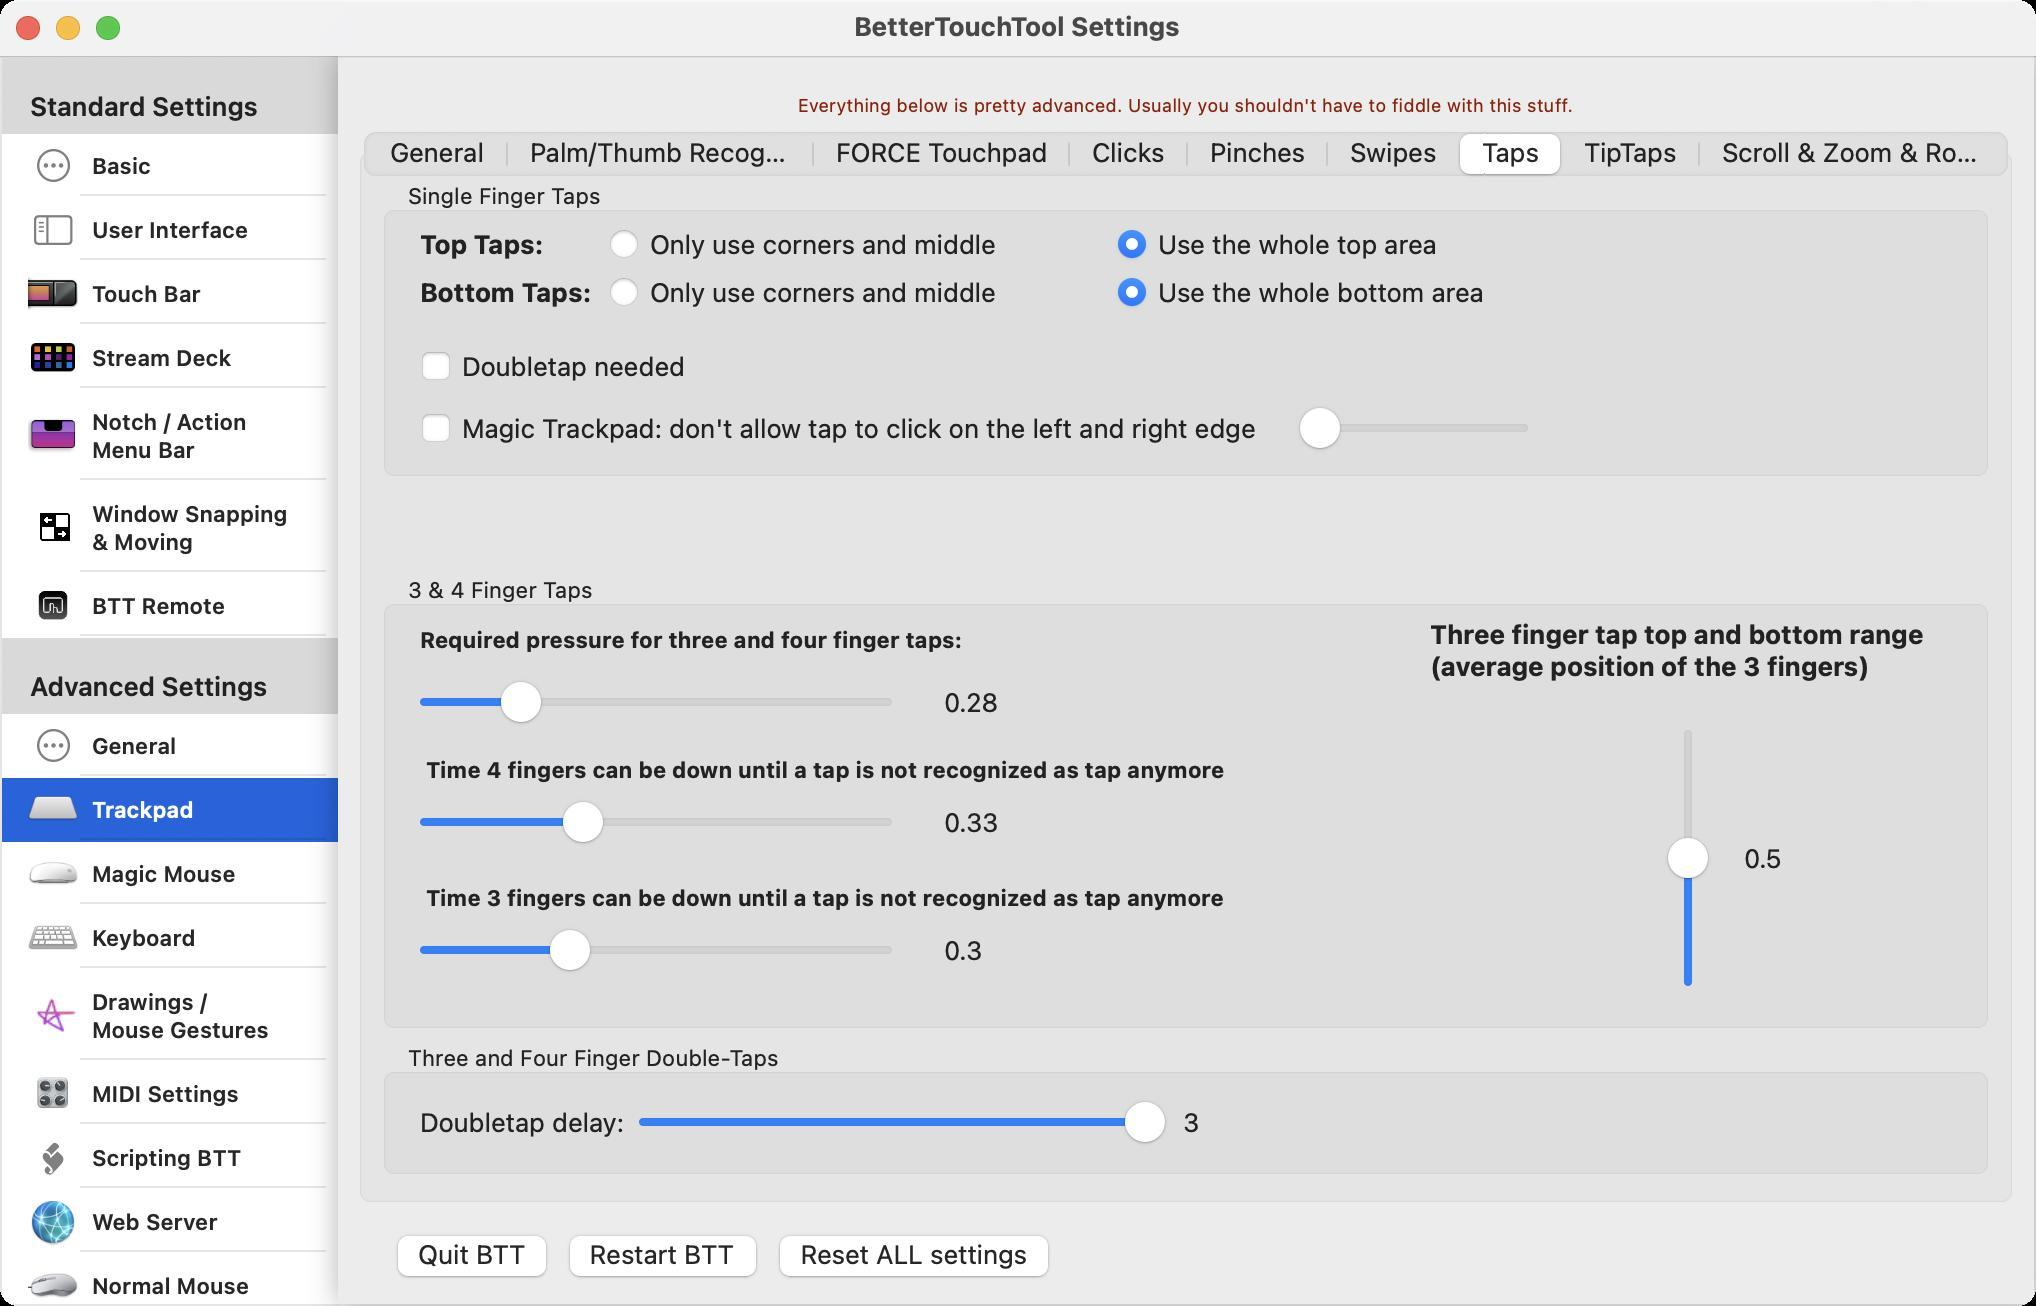
Accessibility tree:
{"name": "BetterTouchTool_Settings", "role": "AXWindow", "description": null, "role_description": "standard window", "value": null, "position": "356.00;180.00", "size": "1018;653", "children": [{"name": null, "role": "AXScrollArea", "description": null, "role_description": "scroll area", "value": null, "position": "0.00;28.00", "size": "170;625", "children": [{"name": null, "role": "AXTable", "description": null, "role_description": "table", "value": null, "position": "1.00;29.00", "size": "168;662", "children": [{"name": null, "role": "AXRow", "description": null, "role_description": "table row", "value": null, "position": "1.00;29.00", "size": "168;38", "children": [{"name": null, "role": "AXCell", "description": null, "role_description": "cell", "value": null, "position": "7.00;30.00", "size": "156;36", "children": [{"name": null, "role": "AXStaticText", "description": null, "role_description": "text", "value": "Standard Settings", "position": "13.00;45.00", "size": "143;16", "children": []}]}]}, {"name": null, "role": "AXRow", "description": null, "role_description": "table row", "value": null, "position": "1.00;67.00", "size": "168;32", "children": [{"name": null, "role": "AXCell", "description": null, "role_description": "cell", "value": null, "position": "7.00;68.00", "size": "156;30", "children": [{"name": null, "role": "AXImage", "description": "action", "role_description": "image", "value": null, "position": "14.00;64.50", "size": "25;36", "children": []}, {"name": null, "role": "AXStaticText", "description": null, "role_description": "text", "value": "Basic", "position": "44.00;76.00", "size": "112;14", "children": []}]}]}, {"name": null, "role": "AXRow", "description": null, "role_description": "table row", "value": null, "position": "1.00;99.00", "size": "168;32", "children": [{"name": null, "role": "AXCell", "description": null, "role_description": "cell", "value": null, "position": "7.00;100.00", "size": "156;30", "children": [{"name": null, "role": "AXImage", "description": "sidebar", "role_description": "image", "value": null, "position": "14.00;98.00", "size": "26;34", "children": []}, {"name": null, "role": "AXStaticText", "description": null, "role_description": "text", "value": "User Interface", "position": "44.00;108.00", "size": "112;14", "children": []}]}]}, {"name": null, "role": "AXRow", "description": null, "role_description": "table row", "value": null, "position": "1.00;131.00", "size": "168;32", "children": [{"name": null, "role": "AXCell", "description": null, "role_description": "cell", "value": null, "position": "7.00;132.00", "size": "156;30", "children": [{"name": null, "role": "AXImage", "description": "touchbar pop", "role_description": "image", "value": null, "position": "14.00;134.50", "size": "25;25", "children": []}, {"name": null, "role": "AXStaticText", "description": null, "role_description": "text", "value": "Touch Bar", "position": "44.00;140.00", "size": "112;14", "children": []}]}]}, {"name": null, "role": "AXRow", "description": null, "role_description": "table row", "value": null, "position": "1.00;163.00", "size": "168;32", "children": [{"name": null, "role": "AXCell", "description": null, "role_description": "cell", "value": null, "position": "7.00;164.00", "size": "156;30", "children": [{"name": null, "role": "AXImage", "description": "streamdeck pop", "role_description": "image", "value": null, "position": "14.00;166.50", "size": "25;25", "children": []}, {"name": null, "role": "AXStaticText", "description": null, "role_description": "text", "value": "Stream Deck", "position": "44.00;172.00", "size": "112;14", "children": []}]}]}, {"name": null, "role": "AXRow", "description": null, "role_description": "table row", "value": null, "position": "1.00;195.00", "size": "168;46", "children": [{"name": null, "role": "AXCell", "description": null, "role_description": "cell", "value": null, "position": "7.00;196.00", "size": "156;44", "children": [{"name": null, "role": "AXImage", "description": "floating bar pop", "role_description": "image", "value": null, "position": "14.00;205.50", "size": "25;25", "children": []}, {"name": null, "role": "AXStaticText", "description": null, "role_description": "text", "value": "Notch / Action Menu Bar", "position": "44.00;204.00", "size": "112;28", "children": []}]}]}, {"name": null, "role": "AXRow", "description": null, "role_description": "table row", "value": null, "position": "1.00;241.00", "size": "168;46", "children": [{"name": null, "role": "AXCell", "description": null, "role_description": "cell", "value": null, "position": "7.00;242.00", "size": "156;44", "children": [{"name": null, "role": "AXImage", "description": "BSTMenubarIcon", "role_description": "image", "value": null, "position": "14.00;251.50", "size": "25;25", "children": []}, {"name": null, "role": "AXStaticText", "description": null, "role_description": "text", "value": "Window Snapping & Moving", "position": "44.00;250.00", "size": "112;28", "children": []}]}]}, {"name": null, "role": "AXRow", "description": null, "role_description": "table row", "value": null, "position": "1.00;287.00", "size": "168;32", "children": [{"name": null, "role": "AXCell", "description": null, "role_description": "cell", "value": null, "position": "7.00;288.00", "size": "156;30", "children": [{"name": null, "role": "AXImage", "description": "btt pop", "role_description": "image", "value": null, "position": "14.00;290.50", "size": "25;25", "children": []}, {"name": null, "role": "AXStaticText", "description": null, "role_description": "text", "value": "BTT Remote", "position": "44.00;296.00", "size": "112;14", "children": []}]}]}, {"name": null, "role": "AXRow", "description": null, "role_description": "table row", "value": null, "position": "1.00;319.00", "size": "168;38", "children": [{"name": null, "role": "AXCell", "description": null, "role_description": "cell", "value": null, "position": "7.00;320.00", "size": "156;36", "children": [{"name": null, "role": "AXStaticText", "description": null, "role_description": "text", "value": "Advanced Settings", "position": "13.00;335.00", "size": "143;16", "children": []}]}]}, {"name": null, "role": "AXRow", "description": null, "role_description": "table row", "value": null, "position": "1.00;357.00", "size": "168;32", "children": [{"name": null, "role": "AXCell", "description": null, "role_description": "cell", "value": null, "position": "7.00;358.00", "size": "156;30", "children": [{"name": null, "role": "AXImage", "description": "action", "role_description": "image", "value": null, "position": "14.00;354.50", "size": "25;36", "children": []}, {"name": null, "role": "AXStaticText", "description": null, "role_description": "text", "value": "General", "position": "44.00;366.00", "size": "112;14", "children": []}]}]}, {"name": null, "role": "AXRow", "description": null, "role_description": "table row", "value": null, "position": "1.00;389.00", "size": "168;32", "children": [{"name": null, "role": "AXCell", "description": null, "role_description": "cell", "value": null, "position": "7.00;390.00", "size": "156;30", "children": [{"name": null, "role": "AXImage", "description": "trackpad pop", "role_description": "image", "value": null, "position": "14.00;392.50", "size": "25;25", "children": []}, {"name": null, "role": "AXStaticText", "description": null, "role_description": "text", "value": "Trackpad", "position": "44.00;398.00", "size": "112;14", "children": []}]}]}, {"name": null, "role": "AXRow", "description": null, "role_description": "table row", "value": null, "position": "1.00;421.00", "size": "168;32", "children": [{"name": null, "role": "AXCell", "description": null, "role_description": "cell", "value": null, "position": "7.00;422.00", "size": "156;30", "children": [{"name": null, "role": "AXImage", "description": "magicmouse pop", "role_description": "image", "value": null, "position": "14.00;424.50", "size": "25;25", "children": []}, {"name": null, "role": "AXStaticText", "description": null, "role_description": "text", "value": "Magic Mouse", "position": "44.00;430.00", "size": "112;14", "children": []}]}]}, {"name": null, "role": "AXRow", "description": null, "role_description": "table row", "value": null, "position": "1.00;453.00", "size": "168;32", "children": [{"name": null, "role": "AXCell", "description": null, "role_description": "cell", "value": null, "position": "7.00;454.00", "size": "156;30", "children": [{"name": null, "role": "AXImage", "description": "keyboard pop", "role_description": "image", "value": null, "position": "14.00;456.50", "size": "25;25", "children": []}, {"name": null, "role": "AXStaticText", "description": null, "role_description": "text", "value": "Keyboard", "position": "44.00;462.00", "size": "112;14", "children": []}]}]}, {"name": null, "role": "AXRow", "description": null, "role_description": "table row", "value": null, "position": "1.00;485.00", "size": "168;46", "children": [{"name": null, "role": "AXCell", "description": null, "role_description": "cell", "value": null, "position": "7.00;486.00", "size": "156;44", "children": [{"name": null, "role": "AXImage", "description": "drawings pop", "role_description": "image", "value": null, "position": "14.00;495.50", "size": "25;25", "children": []}, {"name": null, "role": "AXStaticText", "description": null, "role_description": "text", "value": "Drawings / Mouse Gestures", "position": "44.00;494.00", "size": "112;28", "children": []}]}]}, {"name": null, "role": "AXRow", "description": null, "role_description": "table row", "value": null, "position": "1.00;531.00", "size": "168;32", "children": [{"name": null, "role": "AXCell", "description": null, "role_description": "cell", "value": null, "position": "7.00;532.00", "size": "156;30", "children": [{"name": null, "role": "AXImage", "description": "midi pop", "role_description": "image", "value": null, "position": "14.00;534.50", "size": "25;25", "children": []}, {"name": null, "role": "AXStaticText", "description": null, "role_description": "text", "value": "MIDI Settings", "position": "44.00;540.00", "size": "112;14", "children": []}]}]}, {"name": null, "role": "AXRow", "description": null, "role_description": "table row", "value": null, "position": "1.00;563.00", "size": "168;32", "children": [{"name": null, "role": "AXCell", "description": null, "role_description": "cell", "value": null, "position": "7.00;564.00", "size": "156;30", "children": [{"name": null, "role": "AXImage", "description": "script", "role_description": "image", "value": null, "position": "14.00;566.50", "size": "25;25", "children": []}, {"name": null, "role": "AXStaticText", "description": null, "role_description": "text", "value": "Scripting BTT", "position": "44.00;572.00", "size": "112;14", "children": []}]}]}, {"name": null, "role": "AXRow", "description": null, "role_description": "table row", "value": null, "position": "1.00;595.00", "size": "168;32", "children": [{"name": null, "role": "AXCell", "description": null, "role_description": "cell", "value": null, "position": "7.00;596.00", "size": "156;30", "children": [{"name": null, "role": "AXImage", "description": "network", "role_description": "image", "value": null, "position": "14.00;598.50", "size": "25;25", "children": []}, {"name": null, "role": "AXStaticText", "description": null, "role_description": "text", "value": "Web Server", "position": "44.00;604.00", "size": "112;14", "children": []}]}]}, {"name": null, "role": "AXRow", "description": null, "role_description": "table row", "value": null, "position": "1.00;627.00", "size": "168;32", "children": [{"name": null, "role": "AXCell", "description": null, "role_description": "cell", "value": null, "position": "7.00;628.00", "size": "156;30", "children": [{"name": null, "role": "AXImage", "description": "normal mouse pop", "role_description": "image", "value": null, "position": "14.00;630.50", "size": "25;25", "children": []}, {"name": null, "role": "AXStaticText", "description": null, "role_description": "text", "value": "Normal Mouse", "position": "44.00;636.00", "size": "112;14", "children": []}]}]}, {"name": null, "role": "AXRow", "description": null, "role_description": "table row", "value": null, "position": "1.00;659.00", "size": "168;32", "children": [{"name": null, "role": "AXCell", "description": null, "role_description": "cell", "value": null, "position": "7.00;660.00", "size": "156;30", "children": [{"name": null, "role": "AXImage", "description": "synchronize", "role_description": "image", "value": null, "position": "14.00;662.50", "size": "25;25", "children": []}, {"name": null, "role": "AXStaticText", "description": null, "role_description": "text", "value": "Sync", "position": "44.00;668.00", "size": "31;14", "children": []}]}]}, {"name": null, "role": "AXColumn", "description": null, "role_description": "column", "value": null, "position": "1.00;29.00", "size": "168;662", "children": []}]}, {"name": null, "role": "AXScrollBar", "description": null, "role_description": "scroll bar", "value": 0.0, "position": "153.00;29.00", "size": "16;623", "children": [{"name": null, "role": "AXValueIndicator", "description": null, "role_description": "value indicator", "value": 0.0, "position": "157.00;30.00", "size": "12;584", "children": []}, {"name": null, "role": "AXButton", "description": null, "role_description": "increment arrow button", "value": null, "position": "153.00;29.00", "size": "0;0", "children": []}, {"name": null, "role": "AXButton", "description": null, "role_description": "decrement arrow button", "value": null, "position": "153.00;29.00", "size": "0;0", "children": []}, {"name": null, "role": "AXButton", "description": null, "role_description": "increment page button", "value": null, "position": "157.00;614.50", "size": "12;38", "children": []}, {"name": null, "role": "AXButton", "description": null, "role_description": "decrement page button", "value": null, "position": "157.00;29.00", "size": "12;1", "children": []}]}]}, {"name": null, "role": "AXStaticText", "description": null, "role_description": "text", "value": "Everything below is pretty advanced. Usually you shouldn't have to fiddle with this stuff.", "position": "397.00;47.00", "size": "392;11", "children": []}, {"name": "Restart_BTT", "role": "AXButton", "description": null, "role_description": "button", "value": null, "position": "278.00;613.00", "size": "107;32", "children": []}, {"name": "Reset_ALL_settings", "role": "AXButton", "description": null, "role_description": "button", "value": null, "position": "383.00;613.00", "size": "148;32", "children": []}, {"name": "Quit_BTT", "role": "AXButton", "description": null, "role_description": "button", "value": null, "position": "192.00;613.00", "size": "88;32", "children": []}, {"name": null, "role": "AXTabGroup", "description": null, "role_description": "tab group", "value": "{\n    \"name\": \"Taps\",\n    \"role\": \"AXRadioButton\",\n    \"description\": null,\n    \"role_description\": \"tab\",\n    \"value\": 1,\n    \"position\": \"730.00;65.00\",\n    \"size\": \"51;24\",\n    \"children\": []\n}", "position": "173.00;60.00", "size": "840;551", "children": [{"name": "General", "role": "AXRadioButton", "description": null, "role_description": "tab", "value": 0, "position": "184.00;65.00", "size": "70;24", "children": []}, {"name": "Palm/Thumb_Recognition", "role": "AXRadioButton", "description": null, "role_description": "tab", "value": 0, "position": "254.00;65.00", "size": "153;24", "children": []}, {"name": "FORCE_Touchpad", "role": "AXRadioButton", "description": null, "role_description": "tab", "value": 0, "position": "407.00;65.00", "size": "128;24", "children": []}, {"name": "Clicks", "role": "AXRadioButton", "description": null, "role_description": "tab", "value": 0, "position": "535.00;65.00", "size": "59;24", "children": []}, {"name": "Pinches", "role": "AXRadioButton", "description": null, "role_description": "tab", "value": 0, "position": "594.00;65.00", "size": "70;24", "children": []}, {"name": "Swipes", "role": "AXRadioButton", "description": null, "role_description": "tab", "value": 0, "position": "664.00;65.00", "size": "66;24", "children": []}, {"name": "Taps", "role": "AXRadioButton", "description": null, "role_description": "tab", "value": 1, "position": "730.00;65.00", "size": "51;24", "children": []}, {"name": "TipTaps", "role": "AXRadioButton", "description": null, "role_description": "tab", "value": 0, "position": "781.00;65.00", "size": "69;24", "children": []}, {"name": "Scroll_&_Zoom_&_Rotate", "role": "AXRadioButton", "description": null, "role_description": "tab", "value": 0, "position": "850.00;65.00", "size": "152;24", "children": []}, {"name": null, "role": "AXGroup", "description": null, "role_description": "group", "value": null, "position": "189.00;288.00", "size": "808;230", "children": [{"name": null, "role": "AXStaticText", "description": null, "role_description": "text", "value": "Required pressure for three and four finger taps:", "position": "208.00;313.00", "size": "276;14", "children": []}, {"name": null, "role": "AXSlider", "description": null, "role_description": "slider", "value": 0.2800000011920929, "position": "208.00;339.00", "size": "240;28", "children": [{"name": null, "role": "AXValueIndicator", "description": null, "role_description": "value indicator", "value": 0.2800000011920929, "position": "248.50;339.00", "size": "24;28", "children": []}]}, {"name": null, "role": "AXStaticText", "description": null, "role_description": "text", "value": "0.28", "position": "470.00;343.00", "size": "32;16", "children": []}, {"name": null, "role": "AXStaticText", "description": null, "role_description": "text", "value": "0.33", "position": "470.00;403.00", "size": "32;16", "children": []}, {"name": null, "role": "AXSlider", "description": null, "role_description": "slider", "value": 0.33000001311302185, "position": "208.00;399.00", "size": "240;28", "children": [{"name": null, "role": "AXValueIndicator", "description": null, "role_description": "value indicator", "value": 0.33000001311302185, "position": "279.50;399.00", "size": "24;28", "children": []}]}, {"name": null, "role": "AXStaticText", "description": null, "role_description": "text", "value": "0.3", "position": "470.00;467.00", "size": "24;16", "children": []}, {"name": null, "role": "AXSlider", "description": null, "role_description": "slider", "value": 0.30000001192092896, "position": "208.00;463.00", "size": "240;28", "children": [{"name": null, "role": "AXValueIndicator", "description": null, "role_description": "value indicator", "value": 0.30000001192092896, "position": "273.00;463.00", "size": "24;28", "children": []}]}, {"name": null, "role": "AXStaticText", "description": null, "role_description": "text", "value": "Three finger tap top and bottom range (average position of the 3 fingers)", "position": "713.00;309.00", "size": "262;48", "children": []}, {"name": null, "role": "AXSlider", "description": null, "role_description": "slider", "value": 0.5, "position": "832.00;363.00", "size": "24;136", "children": [{"name": null, "role": "AXValueIndicator", "description": null, "role_description": "value indicator", "value": 0.5, "position": "832.00;417.00", "size": "24;28", "children": []}]}, {"name": null, "role": "AXStaticText", "description": null, "role_description": "text", "value": "0.5", "position": "870.00;421.00", "size": "23;16", "children": []}, {"name": null, "role": "AXStaticText", "description": null, "role_description": "text", "value": "Time 4 fingers can be down until a tap is not recognized as tap anymore", "position": "211.00;378.00", "size": "404;14", "children": []}, {"name": null, "role": "AXStaticText", "description": null, "role_description": "text", "value": "Time 3 fingers can be down until a tap is not recognized as tap anymore", "position": "211.00;442.00", "size": "404;14", "children": []}, {"name": null, "role": "AXStaticText", "description": null, "role_description": "text", "value": "3 & 4 Finger Taps", "position": "200.00;288.00", "size": "100;14", "children": []}]}, {"name": null, "role": "AXGroup", "description": null, "role_description": "group", "value": null, "position": "189.00;91.00", "size": "808;151", "children": [{"name": null, "role": "AXRadioGroup", "description": null, "role_description": "radio group", "value": "{\n    \"name\": \"Use_the_whole_top_area\",\n    \"role\": \"AXRadioButton\",\n    \"description\": null,\n    \"role_description\": \"radio button\",\n    \"value\": 1,\n    \"position\": \"557.00;113.00\",\n    \"size\": \"250;18\",\n    \"children\": []\n}", "position": "303.00;113.00", "size": "504;18", "children": [{"name": "Only_use_corners_and_middle", "role": "AXRadioButton", "description": null, "role_description": "radio button", "value": 0, "position": "303.00;113.00", "size": "250;18", "children": []}, {"name": "Use_the_whole_top_area", "role": "AXRadioButton", "description": null, "role_description": "radio button", "value": 1, "position": "557.00;113.00", "size": "250;18", "children": []}]}, {"name": null, "role": "AXStaticText", "description": null, "role_description": "text", "value": "Top Taps:", "position": "208.00;114.00", "size": "67;16", "children": []}, {"name": null, "role": "AXRadioGroup", "description": null, "role_description": "radio group", "value": "{\n    \"name\": \"Use_the_whole_bottom_area\",\n    \"role\": \"AXRadioButton\",\n    \"description\": null,\n    \"role_description\": \"radio button\",\n    \"value\": 1,\n    \"position\": \"557.00;137.00\",\n    \"size\": \"250;18\",\n    \"children\": []\n}", "position": "303.00;137.00", "size": "504;18", "children": [{"name": "Only_use_corners_and_middle", "role": "AXRadioButton", "description": null, "role_description": "radio button", "value": 0, "position": "303.00;137.00", "size": "250;18", "children": []}, {"name": "Use_the_whole_bottom_area", "role": "AXRadioButton", "description": null, "role_description": "radio button", "value": 1, "position": "557.00;137.00", "size": "250;18", "children": []}]}, {"name": null, "role": "AXStaticText", "description": null, "role_description": "text", "value": "Bottom Taps:", "position": "208.00;138.00", "size": "90;16", "children": []}, {"name": "Doubletap_needed", "role": "AXCheckBox", "description": null, "role_description": "checkbox", "value": 0, "position": "209.00;174.00", "size": "138;18", "children": []}, {"name": "Magic_Trackpad:_don't_allow_tap_to_click_on_the_left_and_right_edge", "role": "AXCheckBox", "description": null, "role_description": "checkbox", "value": 0, "position": "209.00;205.00", "size": "423;18", "children": []}, {"name": null, "role": "AXSlider", "description": null, "role_description": "slider", "value": 0.0, "position": "648.00;202.00", "size": "118;28", "children": [{"name": null, "role": "AXValueIndicator", "description": null, "role_description": "value indicator", "value": 0.0, "position": "648.00;202.00", "size": "24;28", "children": []}]}, {"name": null, "role": "AXStaticText", "description": null, "role_description": "text", "value": "", "position": "777.00;206.00", "size": "4;16", "children": []}, {"name": null, "role": "AXStaticText", "description": null, "role_description": "text", "value": "Single Finger Taps", "position": "200.00;91.00", "size": "104;14", "children": []}]}, {"name": null, "role": "AXGroup", "description": null, "role_description": "group", "value": null, "position": "189.00;522.00", "size": "808;69", "children": [{"name": null, "role": "AXStaticText", "description": null, "role_description": "text", "value": "Doubletap delay:", "position": "208.00;553.00", "size": "106;16", "children": []}, {"name": null, "role": "AXStaticText", "description": null, "role_description": "text", "value": "3", "position": "589.50;553.00", "size": "12;16", "children": []}, {"name": null, "role": "AXSlider", "description": null, "role_description": "slider", "value": 1.5, "position": "317.50;549.00", "size": "267;28", "children": [{"name": null, "role": "AXValueIndicator", "description": null, "role_description": "value indicator", "value": 1.5, "position": "560.50;549.00", "size": "24;28", "children": []}]}, {"name": null, "role": "AXStaticText", "description": null, "role_description": "text", "value": "Three and Four Finger Double-Taps", "position": "200.00;522.00", "size": "194;14", "children": []}]}]}, {"name": null, "role": "AXButton", "description": null, "role_description": "close button", "value": null, "position": "7.00;6.00", "size": "14;16", "children": []}, {"name": null, "role": "AXButton", "description": null, "role_description": "full screen button", "value": null, "position": "47.00;6.00", "size": "14;16", "children": [{"name": null, "role": "AXGroup", "description": null, "role_description": "group", "value": null, "position": "47.00;6.00", "size": "14;16", "children": [{"name": null, "role": "AXGroup", "description": null, "role_description": "group", "value": null, "position": "47.00;6.00", "size": "14;16", "children": []}]}]}, {"name": null, "role": "AXButton", "description": null, "role_description": "minimize button", "value": null, "position": "27.00;6.00", "size": "14;16", "children": []}, {"name": null, "role": "AXStaticText", "description": null, "role_description": "text", "value": "BetterTouchTool Settings", "position": "425.00;5.00", "size": "167;16", "children": []}]}